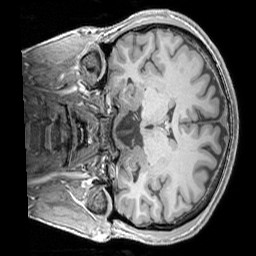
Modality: T1w
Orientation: coronal